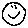
Label: smiley face